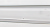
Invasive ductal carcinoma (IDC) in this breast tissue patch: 0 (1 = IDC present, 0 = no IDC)